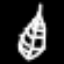
Label: leaf